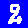
Digit: 2